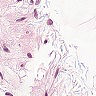
Metastatic tissue present: no